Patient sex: F
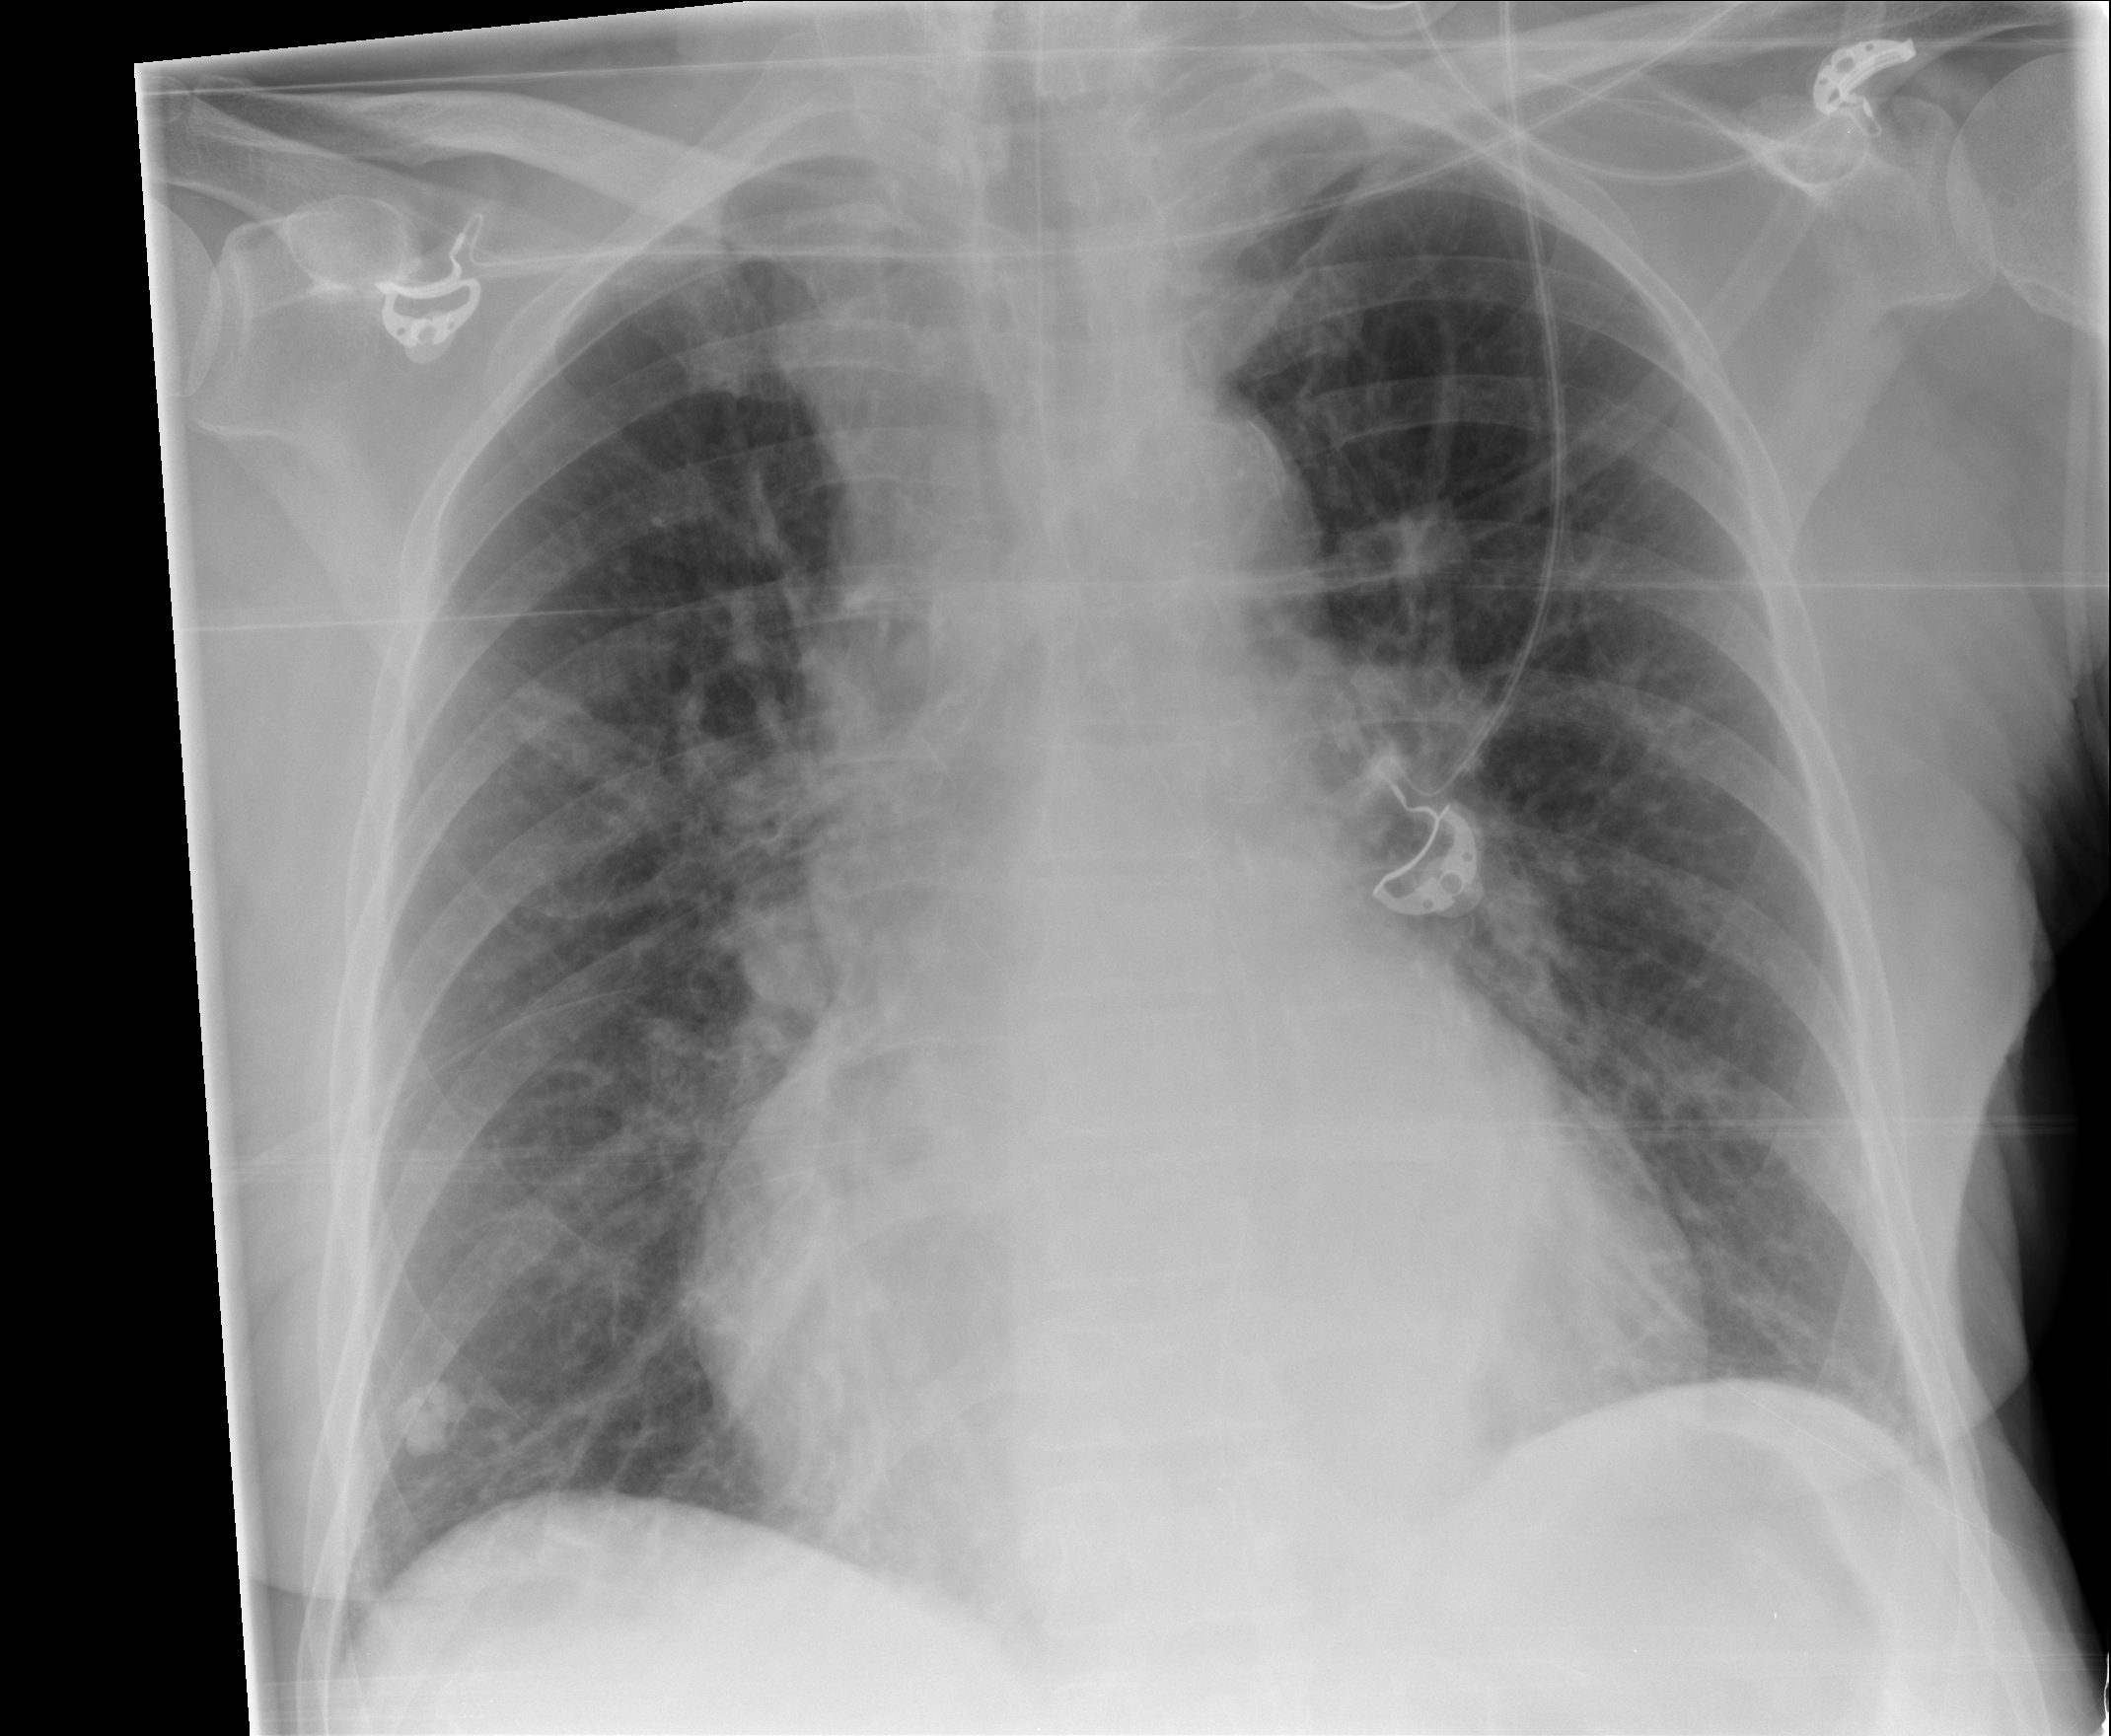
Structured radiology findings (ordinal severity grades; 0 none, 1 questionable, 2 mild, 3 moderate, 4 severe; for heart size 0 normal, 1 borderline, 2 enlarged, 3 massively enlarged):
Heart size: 2
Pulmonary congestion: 2
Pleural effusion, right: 0
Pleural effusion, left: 0
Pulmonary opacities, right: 0
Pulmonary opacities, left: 0
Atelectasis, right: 0
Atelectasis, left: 0